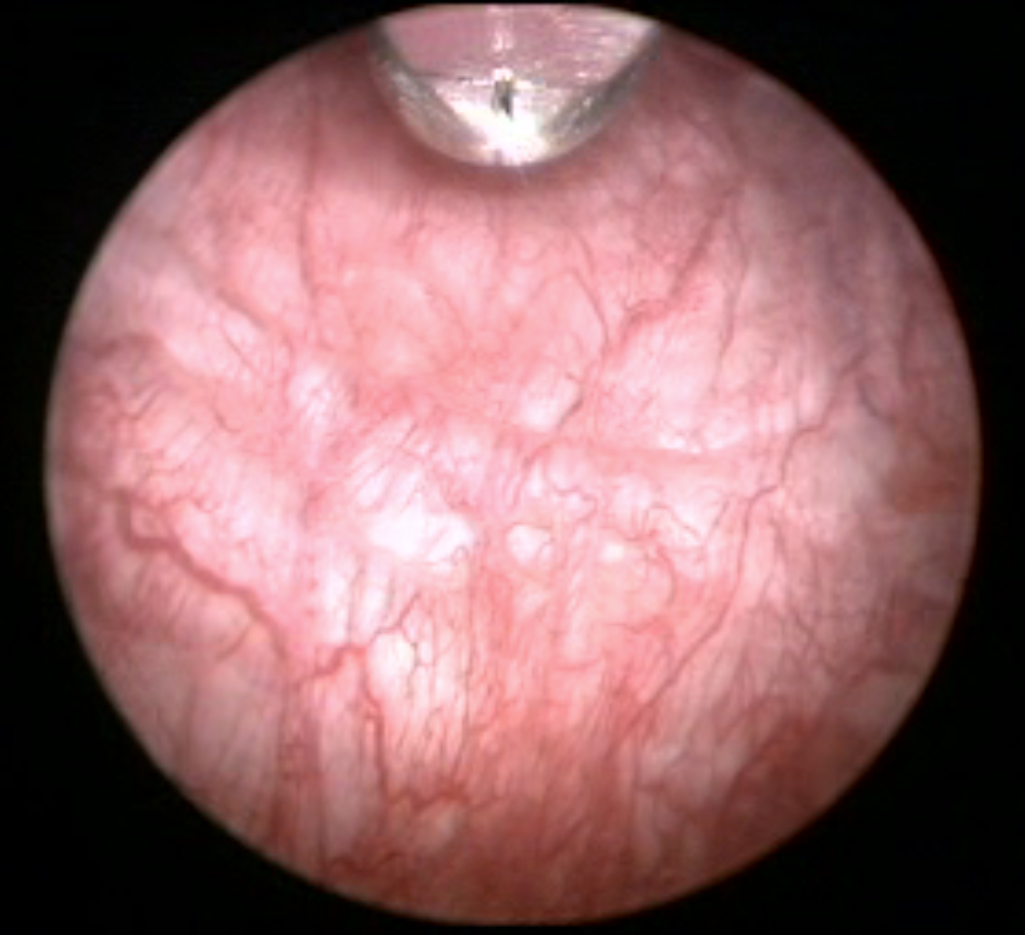
Modality: WLC
Class: Foreign bodies
Subclass: BiopsyForcep
Lesion: L0
Bladder cancer association: No